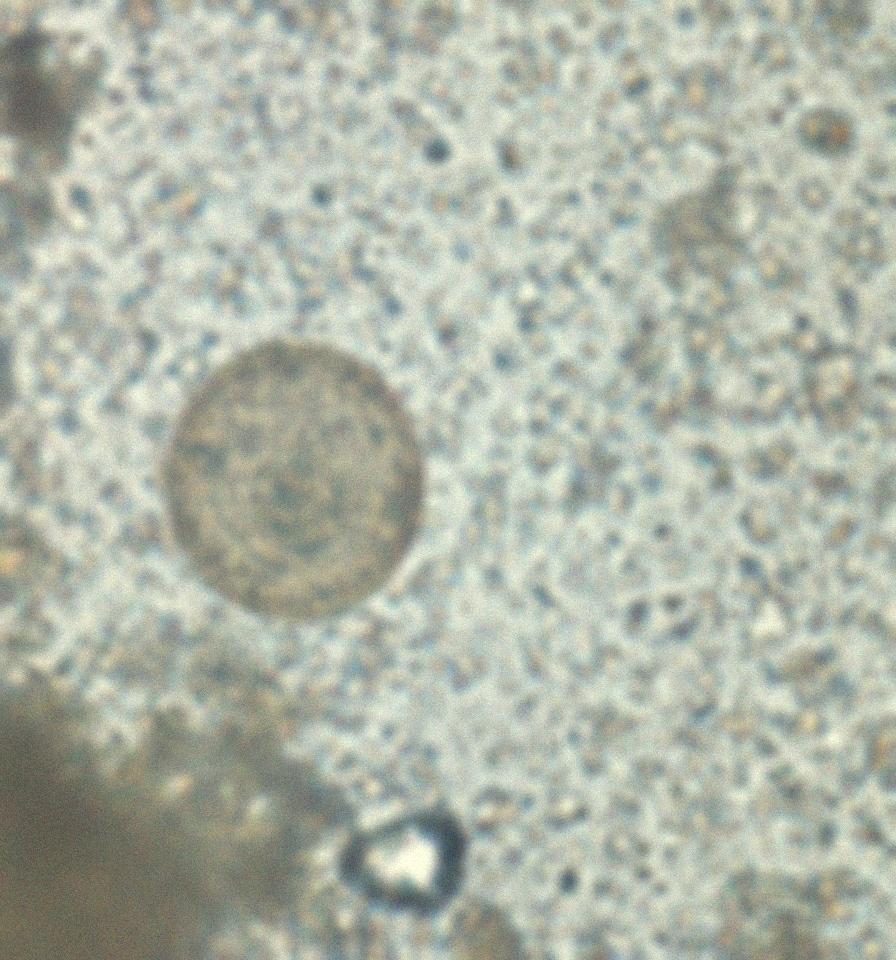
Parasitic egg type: Hymenolepis diminuta